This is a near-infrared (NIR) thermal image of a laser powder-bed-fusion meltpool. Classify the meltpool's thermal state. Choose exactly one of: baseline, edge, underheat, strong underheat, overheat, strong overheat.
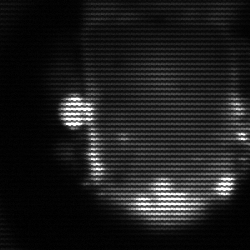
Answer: baseline